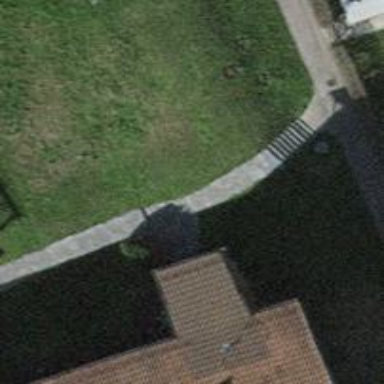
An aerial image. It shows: Road with steps.